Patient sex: M
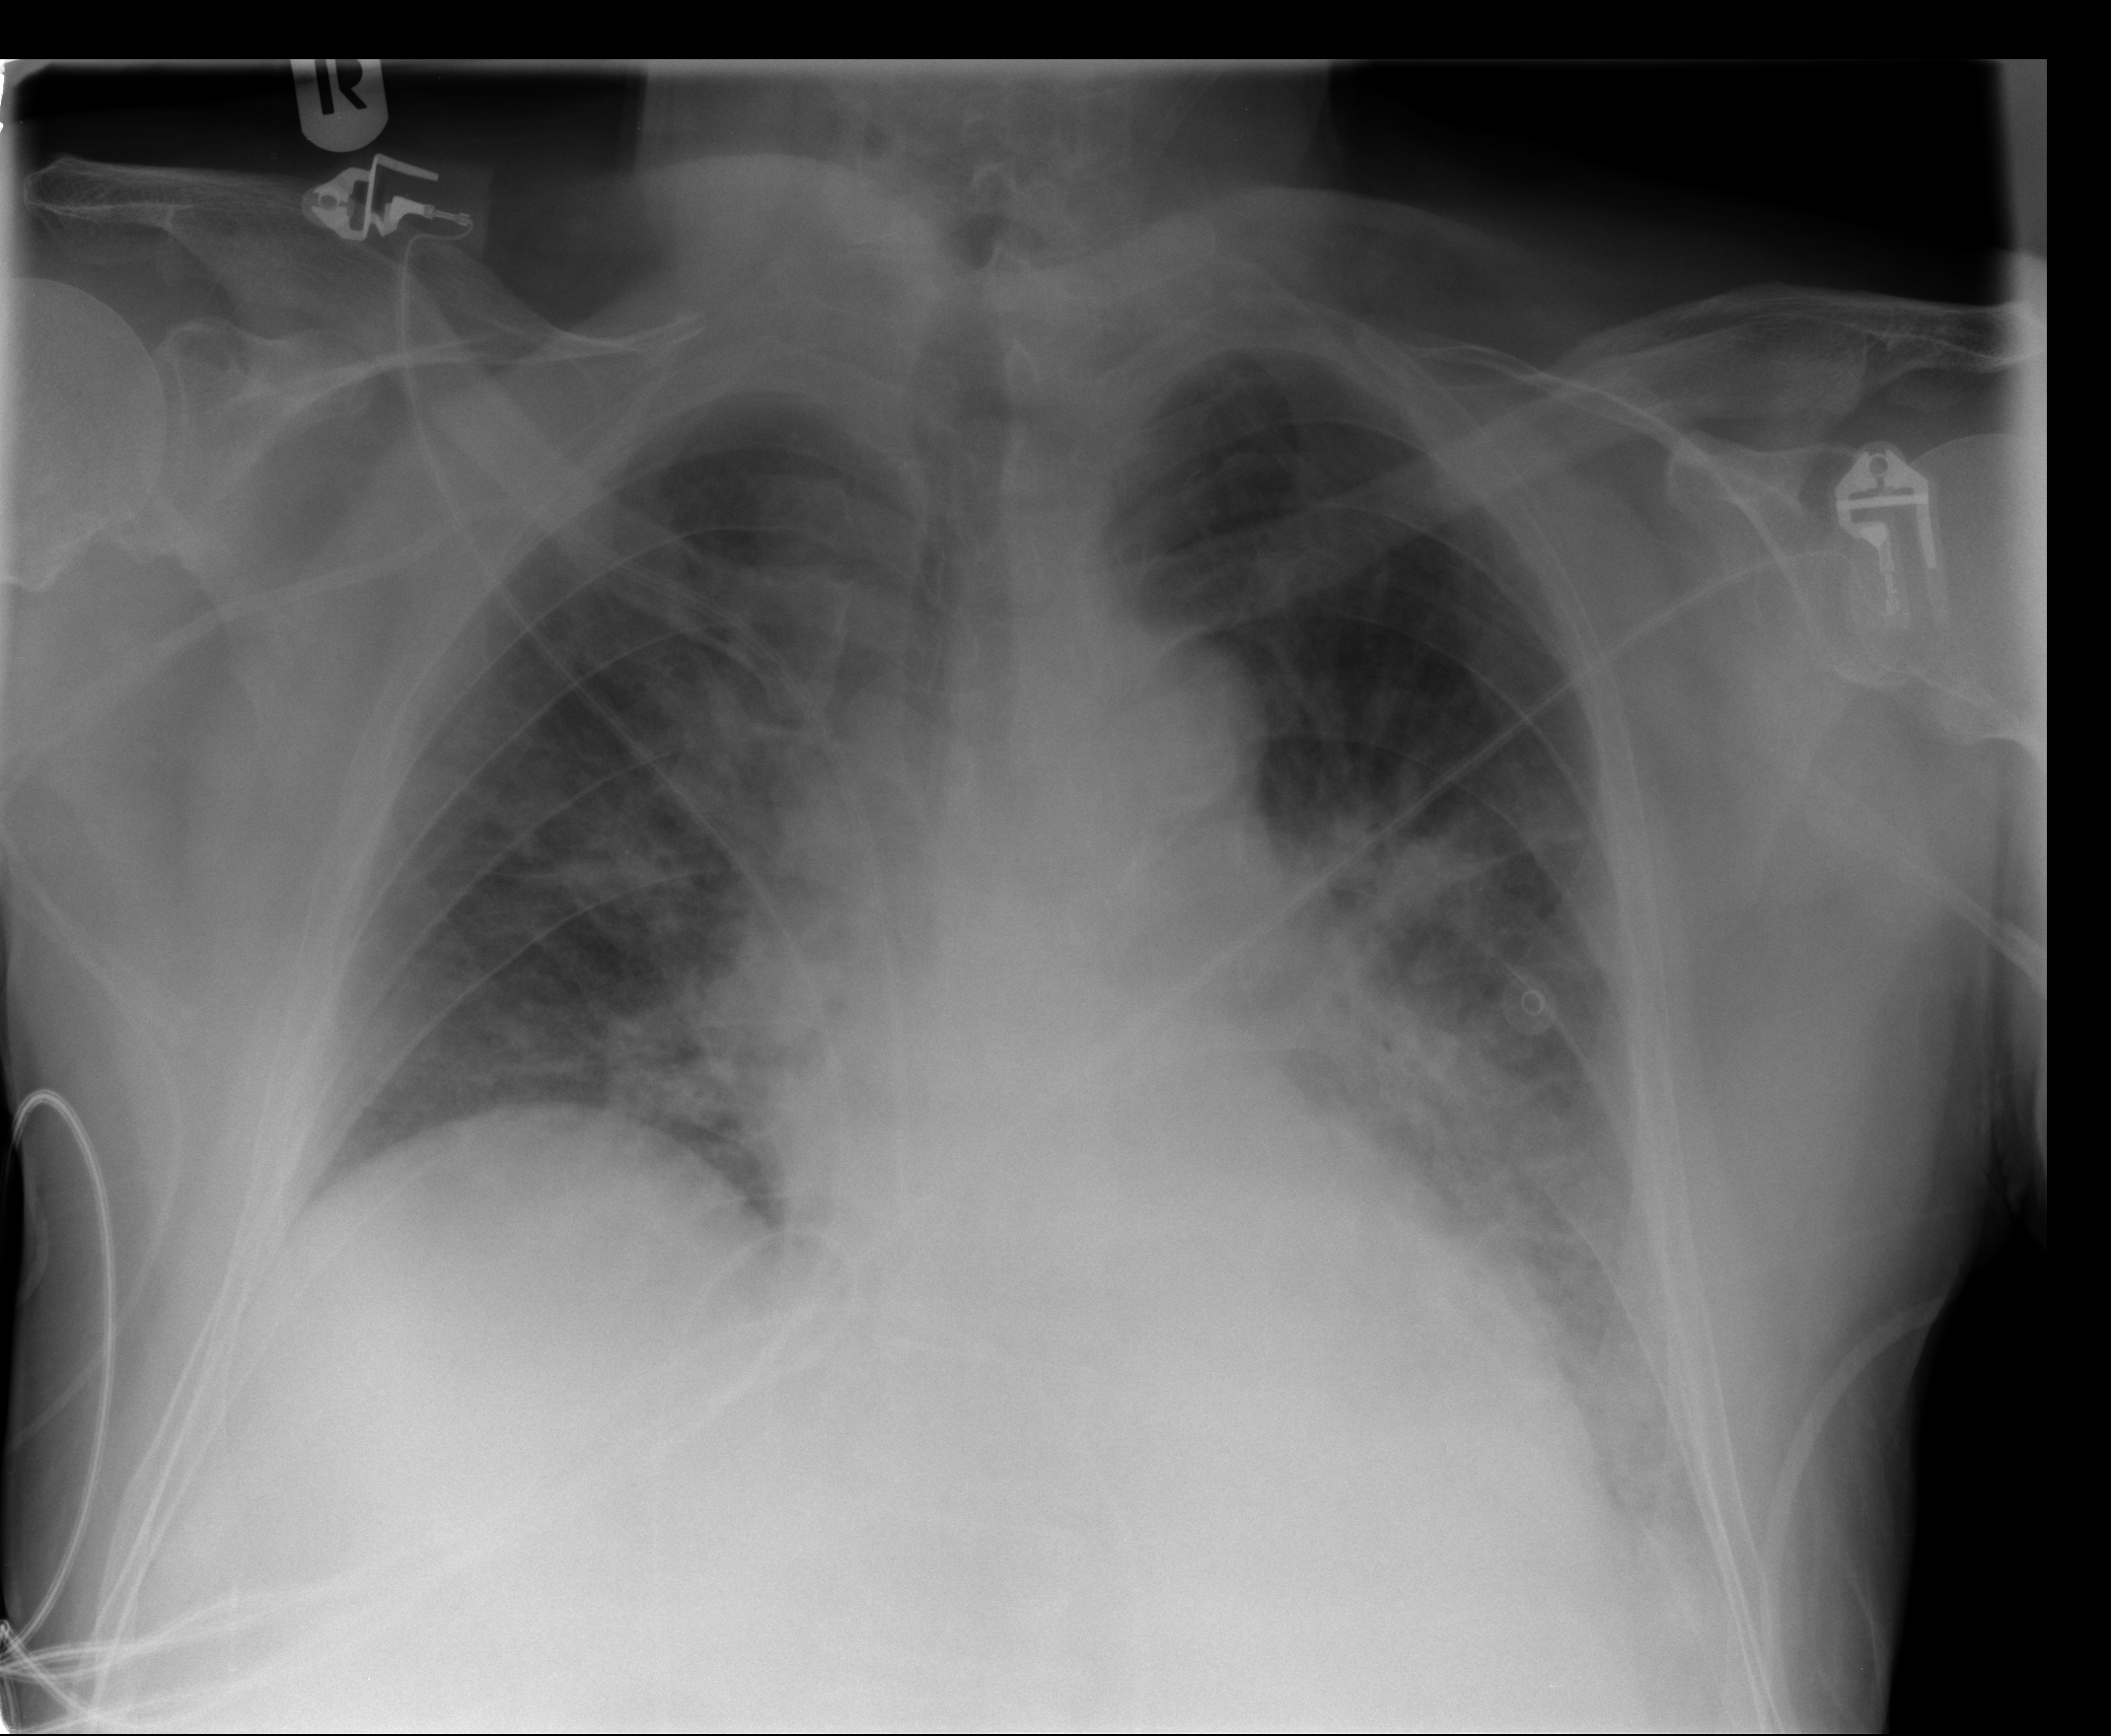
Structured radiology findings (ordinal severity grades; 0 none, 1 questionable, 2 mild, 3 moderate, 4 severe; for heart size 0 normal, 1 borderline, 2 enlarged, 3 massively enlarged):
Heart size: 2
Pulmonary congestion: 2
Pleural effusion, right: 0
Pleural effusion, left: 2
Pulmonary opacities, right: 3
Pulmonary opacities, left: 2
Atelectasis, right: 2
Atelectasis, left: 2